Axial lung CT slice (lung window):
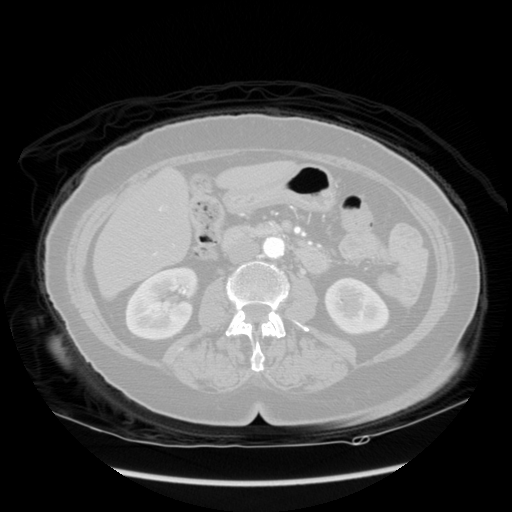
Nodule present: no